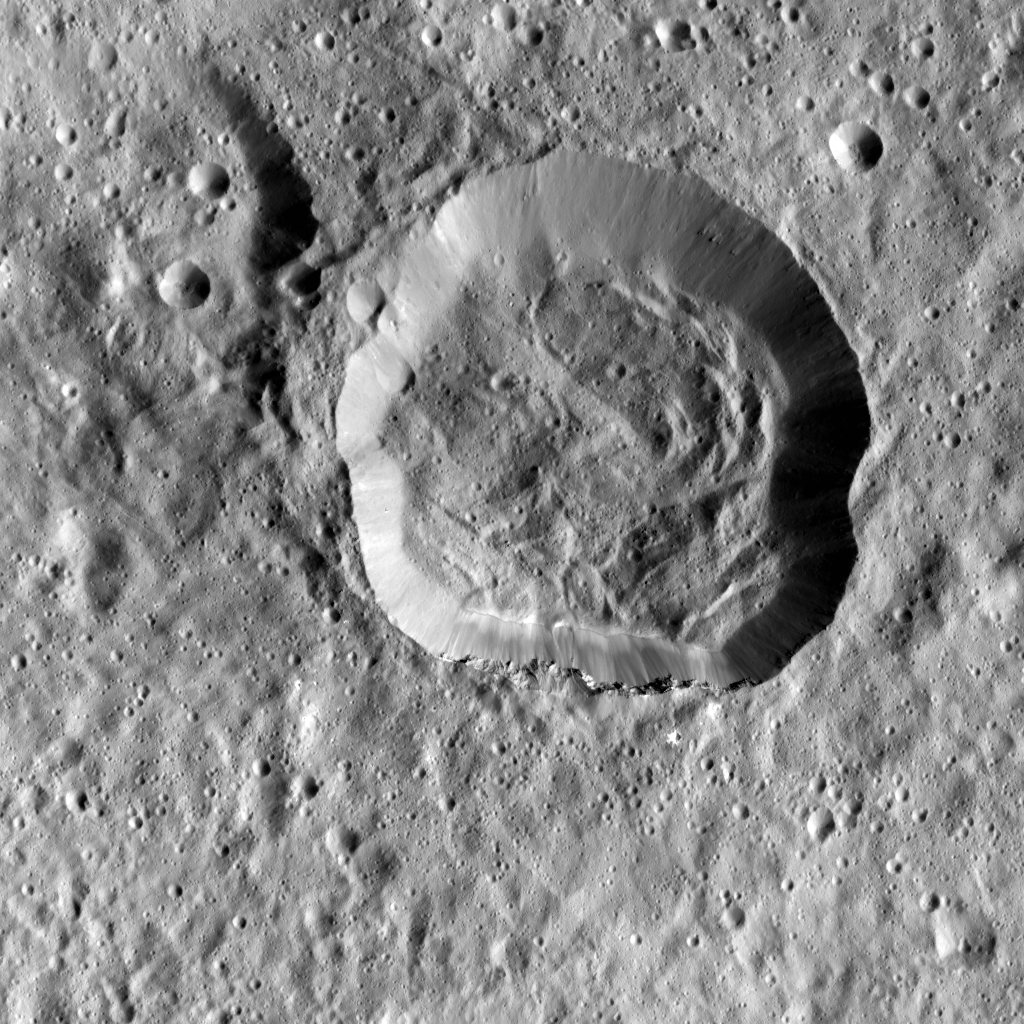
Emesh Crater on Ceres Dawn, Ceres, dwarf planet